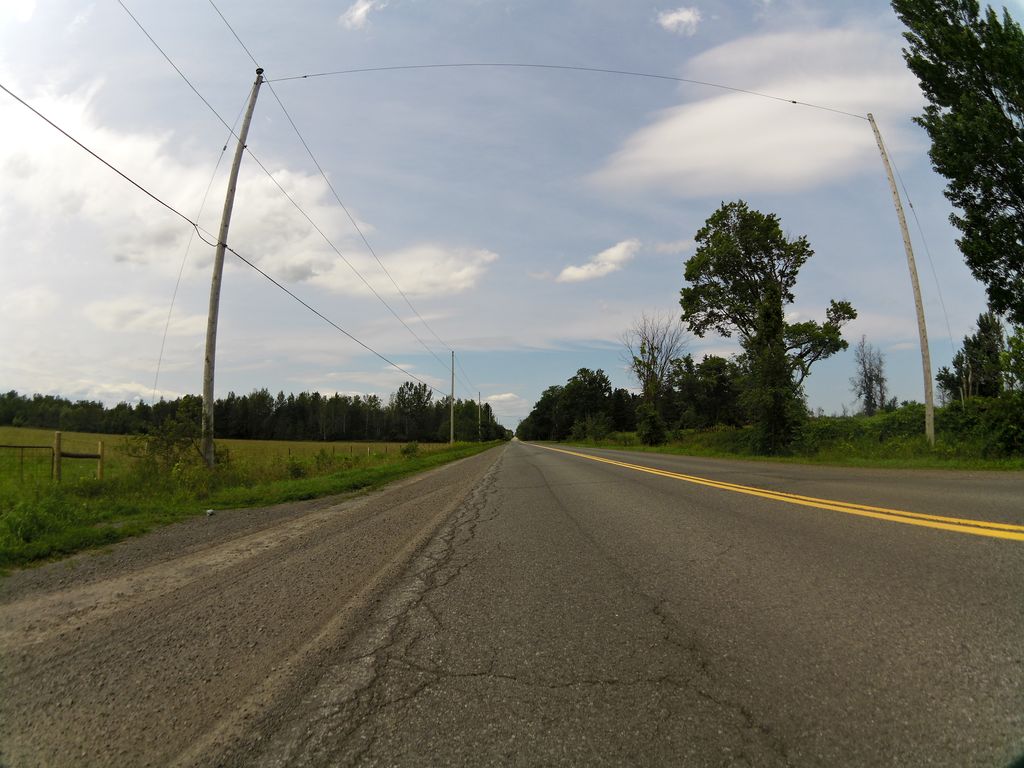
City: ottawa-gatineau